Question: I want to change CPrintDialog's properties when Printer change from my App.
I have set the Printer name in the OnInitDialog() of my custom CPrintDialog.
'''
CComboBox *wndCmbBox = (CComboBox *)GetDlgItem( IDC_PER_USER );
if( wndCmbBox != NULL )
{
wndCmbBox->SelectString( -1, s_PrinterName);
}
'''
The problem is that, Printer name can set in the combo box but its property does not set.
I mean to say that Printer Status, type, etc...
By default, Default Printer's property set. So, its conflict.
But, if I changed the Printer from the combobox of the CPrintDialog then automatically its property changed as per the Printer selection.
I dint find any solution yet from anywhere. Please refer the image I have attached.

As cody suggest, I can changed the Printer as per selected printer from my App, Even If I apply Print command, then print goes from the selected printer, this all gone well,
But this is not the issue, The issue is, on first time of open Print dialog, its properties does not match to the selected printer, if the printer is selected other then Default printer from my App.
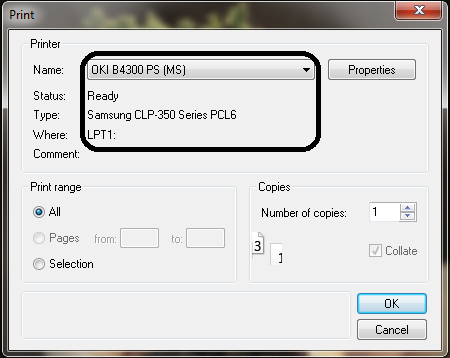
Answer: Finally I have resolved my Printer proprieties's issue.
I have put this code after initializing the 'm_pd' structure before 'doModal()'.
'''
HGLOBAL hDevMode = NULL;
HGLOBAL hDevNames = NULL;
if (GetPrinterDevice( CurrentPrinterName.GetBuffer(), &hDevNames, &hDevMode))
{
AfxGetApp()->SelectPrinter(hDevNames, hDevMode);
}
'''
I have pass the 'hDevMode' and 'hDevNames' in the 'GetPrinterDevice()' function.
Its working fine without any side effect.
Still warm thanks to '@Cody Gray' and '@roger_rowland' for their support..:)